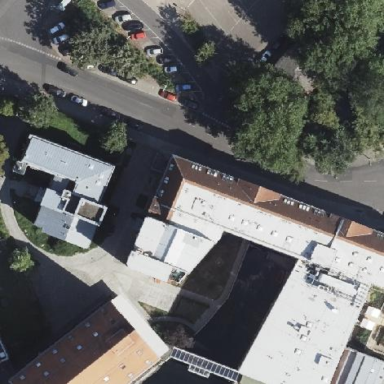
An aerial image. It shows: Hospital building with flat roof colored in light grey (#EDEDED).